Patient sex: M
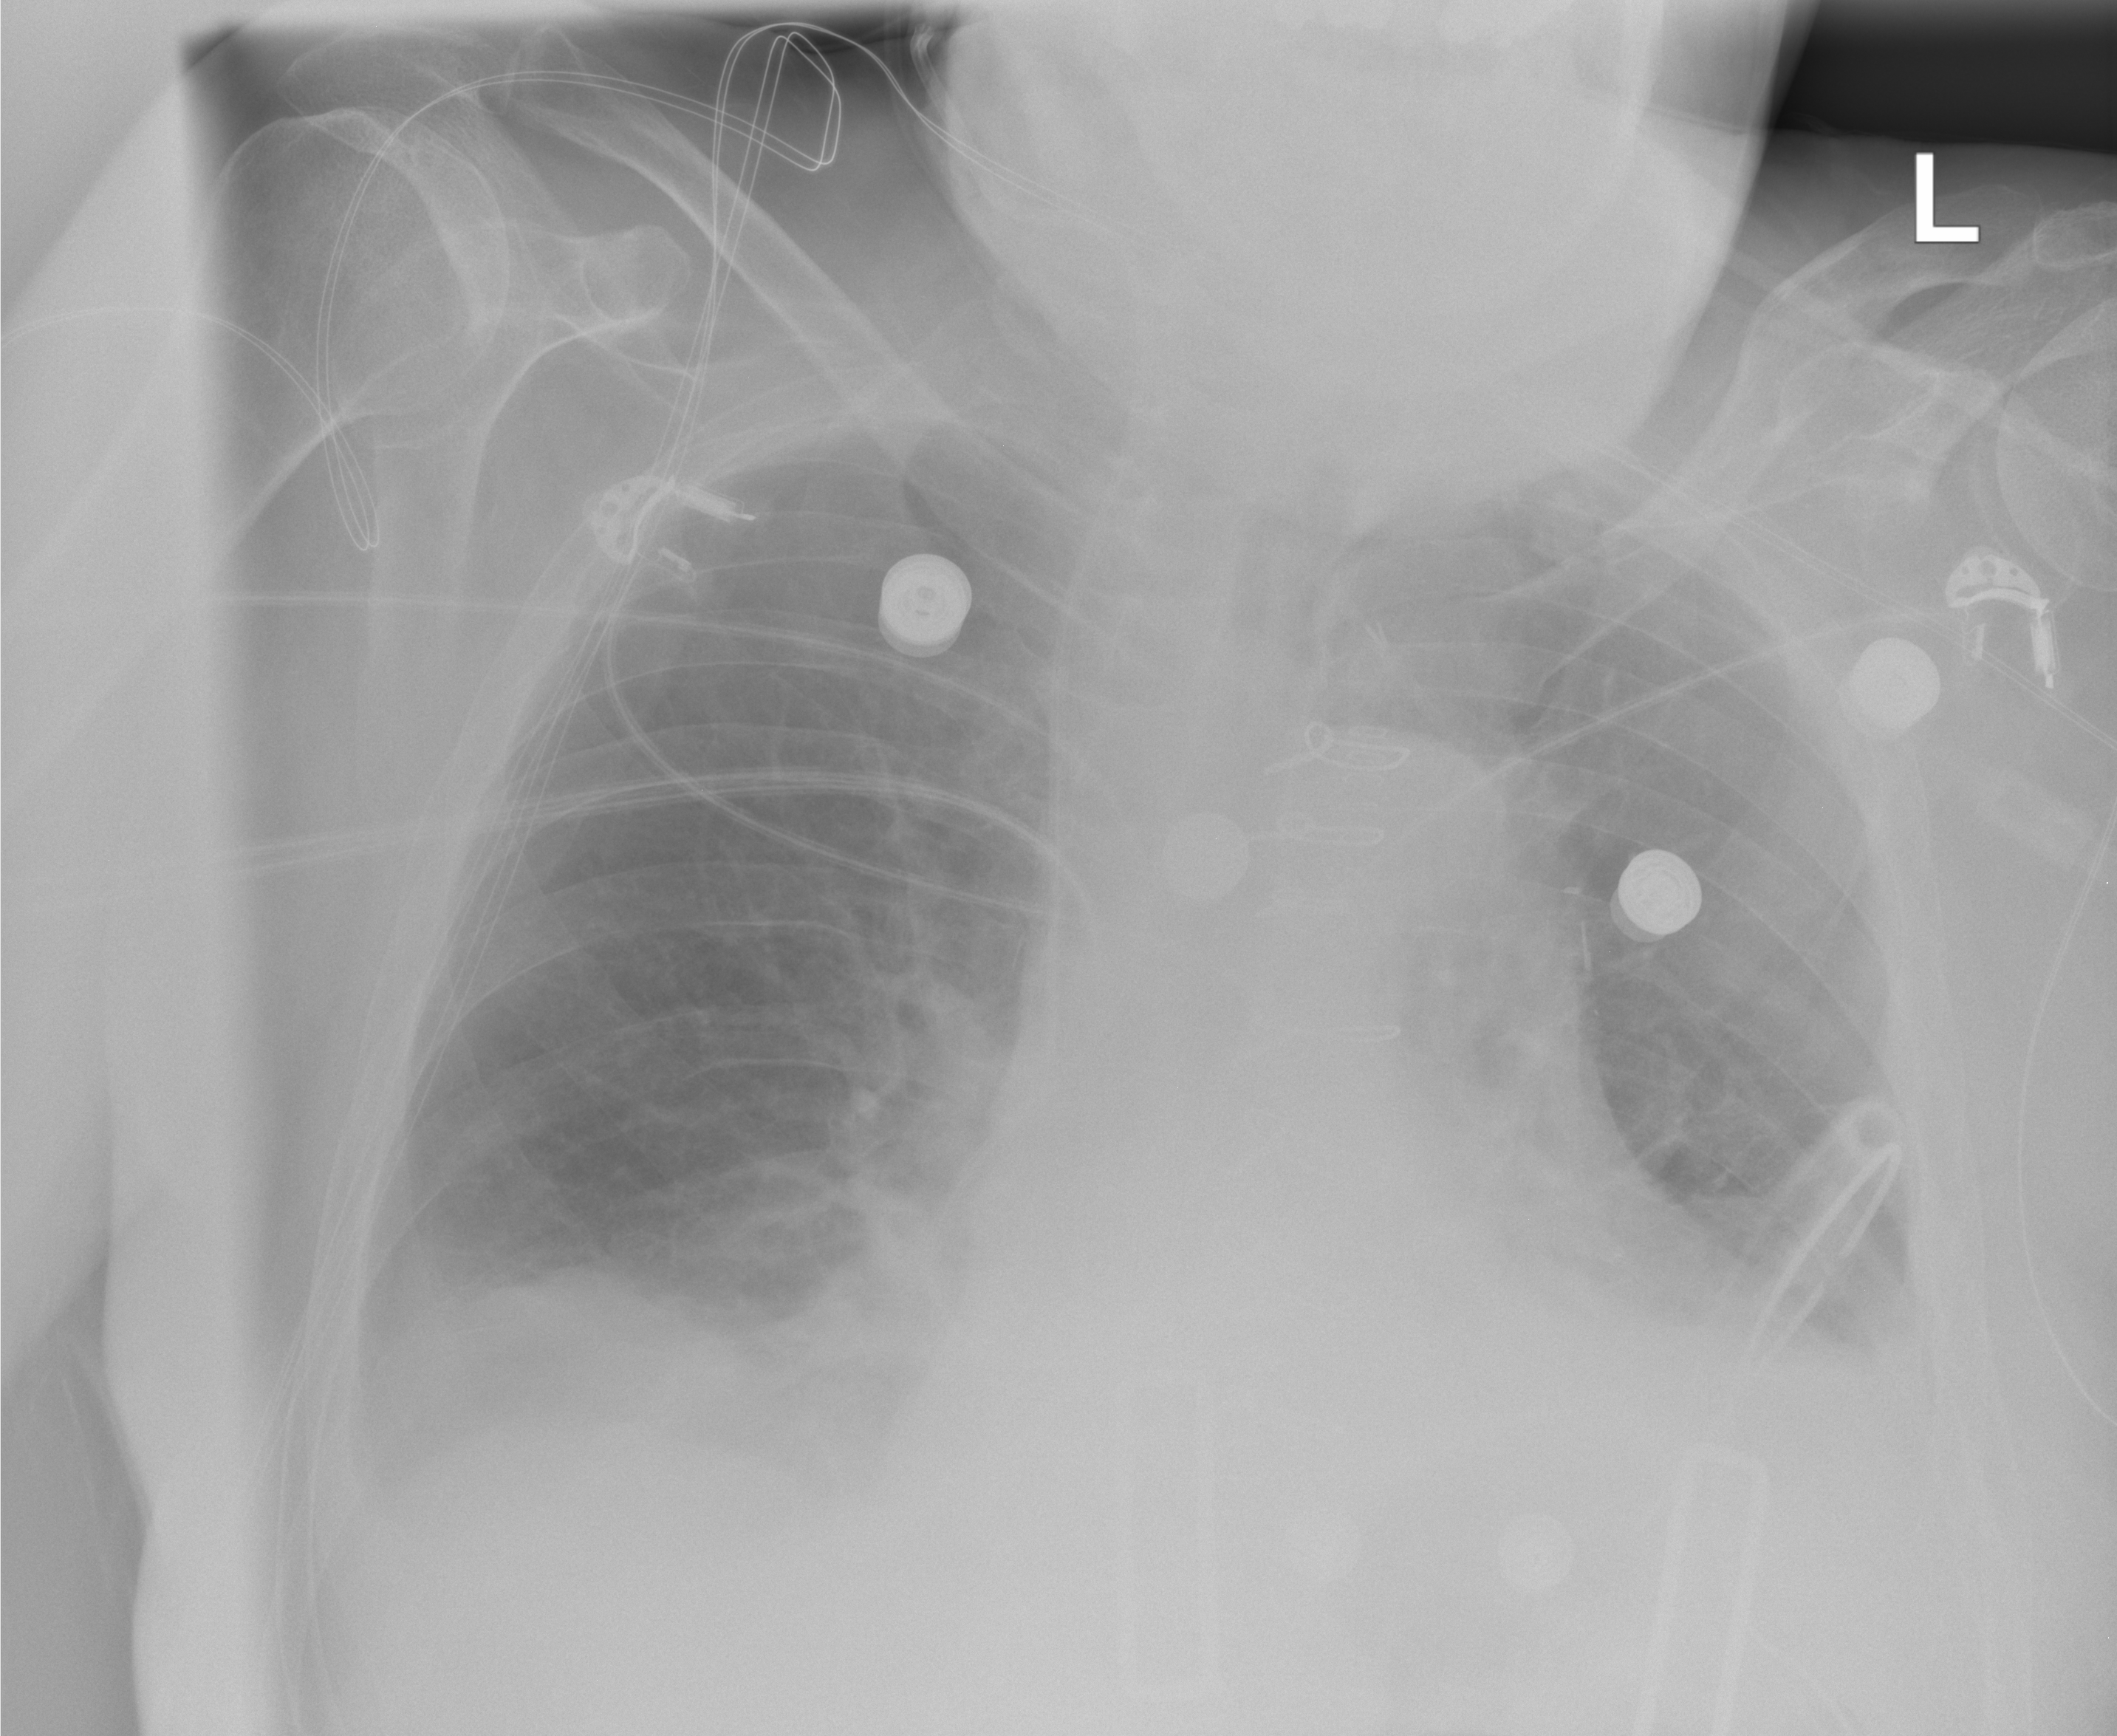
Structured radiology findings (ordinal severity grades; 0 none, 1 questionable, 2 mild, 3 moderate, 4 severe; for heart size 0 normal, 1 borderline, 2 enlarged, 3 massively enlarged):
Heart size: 0
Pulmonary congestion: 0
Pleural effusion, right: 2
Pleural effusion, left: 2
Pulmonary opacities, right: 0
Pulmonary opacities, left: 0
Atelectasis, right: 2
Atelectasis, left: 2